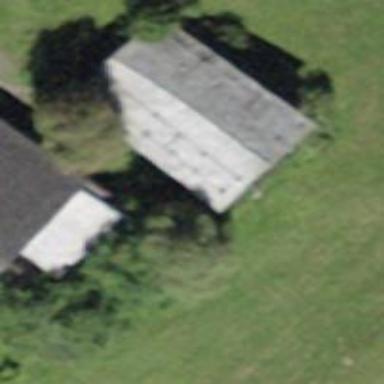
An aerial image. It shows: Building with tiled roof.